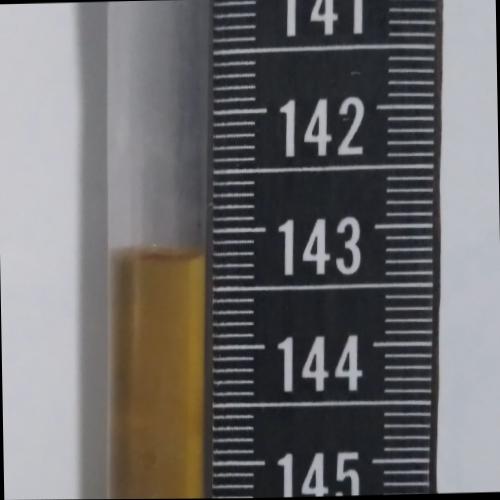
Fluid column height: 143.2 cm